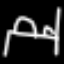
Label: bed